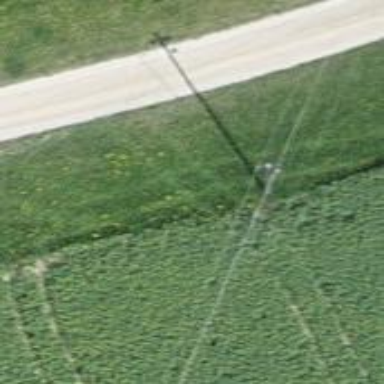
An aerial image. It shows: Power pole.